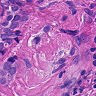
Metastatic tissue present: yes